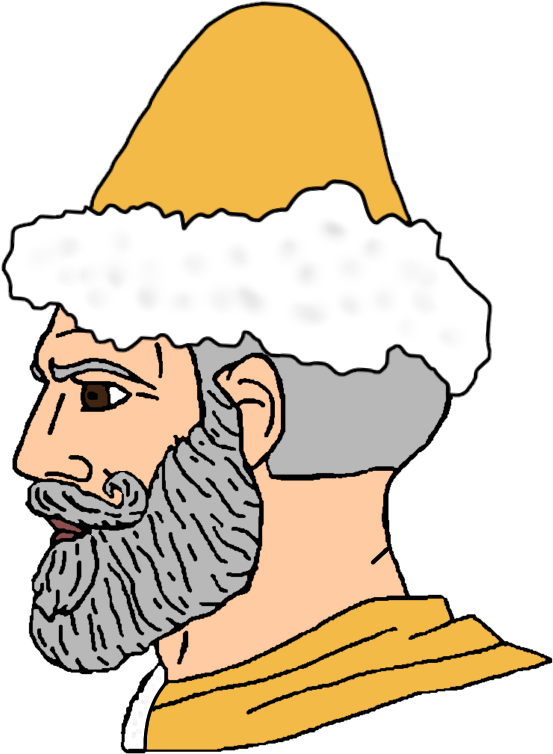
Label: 4_Yes_Chad